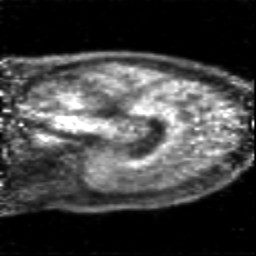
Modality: PET
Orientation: sagittal
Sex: male
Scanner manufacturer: siemens